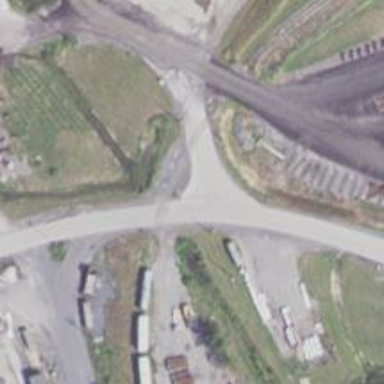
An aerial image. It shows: Railway level crossing.